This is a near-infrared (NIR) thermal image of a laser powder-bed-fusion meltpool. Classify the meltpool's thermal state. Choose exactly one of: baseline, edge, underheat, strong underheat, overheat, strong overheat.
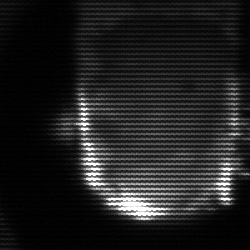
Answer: baseline